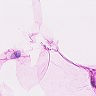
Metastatic tissue present: no